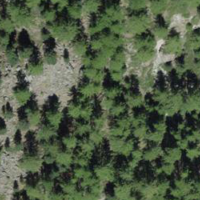
EUNIS habitat code: 43
Species observed at this site:
Chamaenerion angustifolium